Interaction volume radius: 5 \u00c5
Interaction volume height: 10 \u00c5
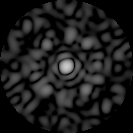
Disorder parameter: 0.8489